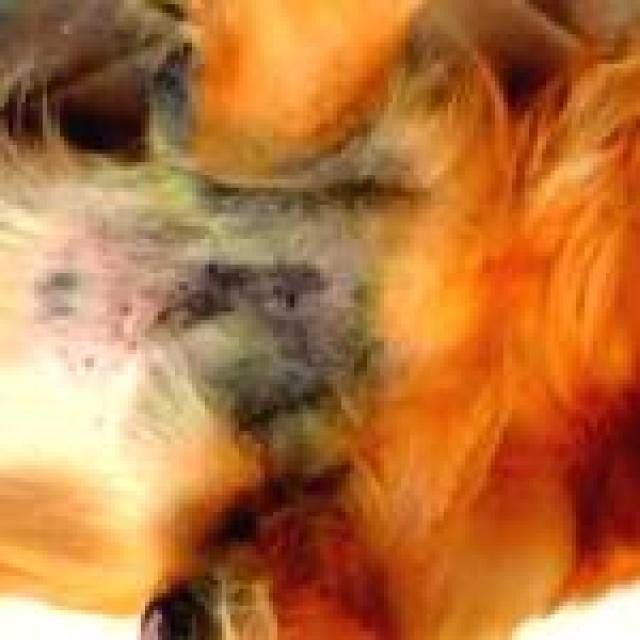
Canine fungal skin infection — characterized by alopecia, scaling, crusting, and circular lesions. Common agents include Malassezia and Candida species.